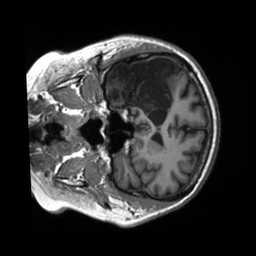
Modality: T1w
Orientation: coronal
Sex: female
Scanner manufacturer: siemens
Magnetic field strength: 3 T
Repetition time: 2.3 s
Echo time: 0.00226 s